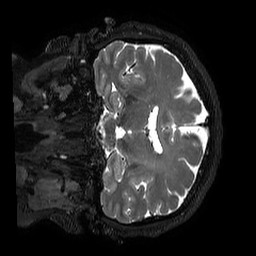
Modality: T2w
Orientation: coronal
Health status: ill
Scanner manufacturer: philips
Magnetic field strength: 3 T
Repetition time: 2.5 s
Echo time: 0.331 s